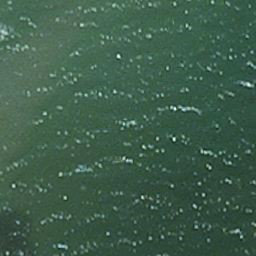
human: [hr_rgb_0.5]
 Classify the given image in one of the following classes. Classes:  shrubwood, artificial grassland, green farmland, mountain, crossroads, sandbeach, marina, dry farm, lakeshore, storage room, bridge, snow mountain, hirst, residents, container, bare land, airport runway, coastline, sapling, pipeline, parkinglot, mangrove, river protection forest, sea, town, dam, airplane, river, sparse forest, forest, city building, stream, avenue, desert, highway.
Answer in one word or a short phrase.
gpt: sea